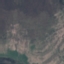
Land use / land cover: HerbaceousVegetation